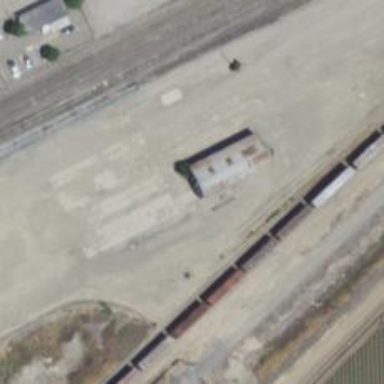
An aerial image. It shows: Abandoned railway yard.